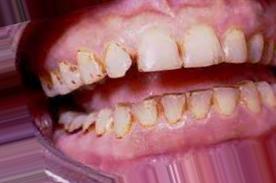
Condition: Tooth Discoloration